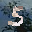
Label: 5